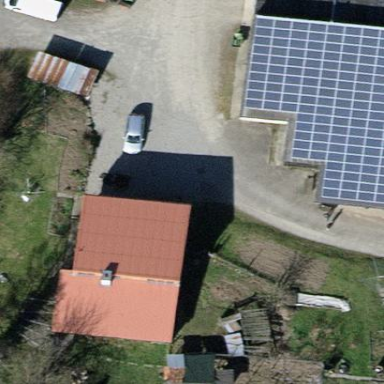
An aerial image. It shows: Farm building with gabled roof.